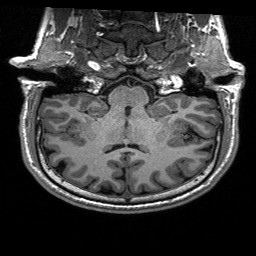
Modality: T1w
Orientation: sagittal
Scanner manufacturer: siemens
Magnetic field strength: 3 T
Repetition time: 2.3 s
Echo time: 0.00197 s